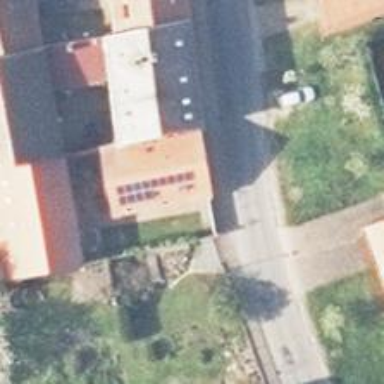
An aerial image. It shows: Solar photovoltaic panel generator producing electricity as small installation.